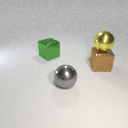
large brown metal cube to the right of large green metal cube